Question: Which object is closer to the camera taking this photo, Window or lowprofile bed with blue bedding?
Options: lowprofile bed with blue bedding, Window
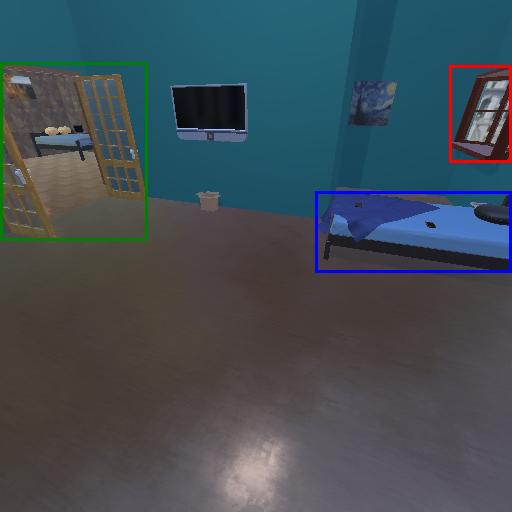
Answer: lowprofile bed with blue bedding